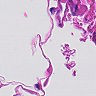
Metastatic tissue present: no